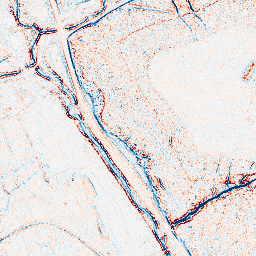
Category: edge_preserving
Decomposition family: bilateral
Decomposition parameters: d: 5
sigma_color: 25
sigma_space: 25
Upsampling method: bspline
Upsampling parameters: scale: 2
Upsampling scale: 2